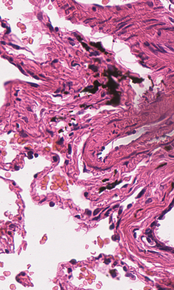
Tumor epithelial tissue: no
Tumor-associated stroma tissue: no
Normal tissue: yes